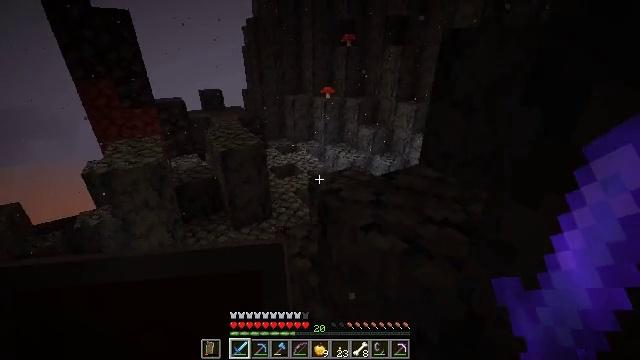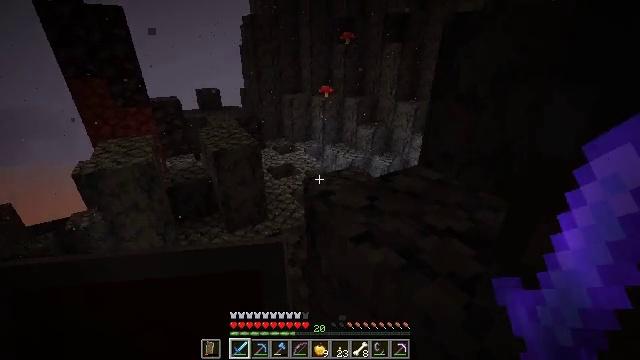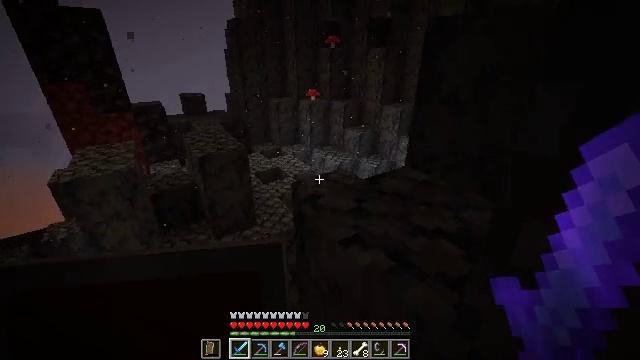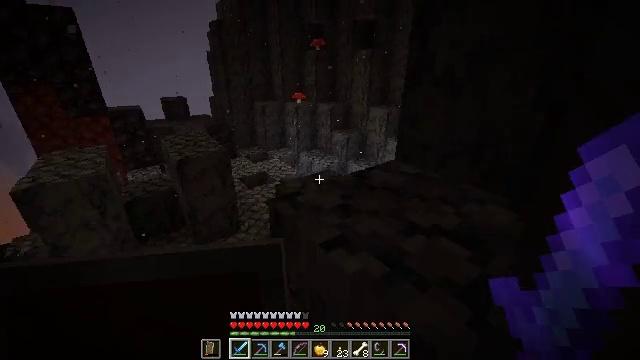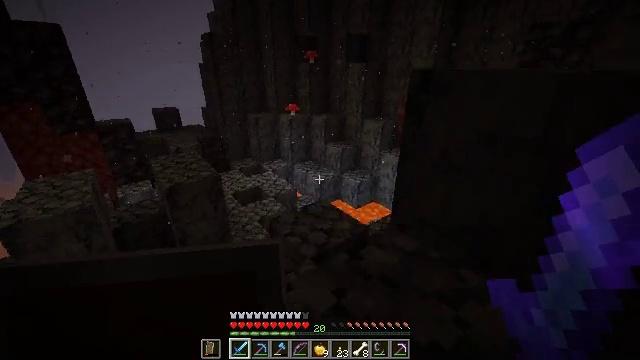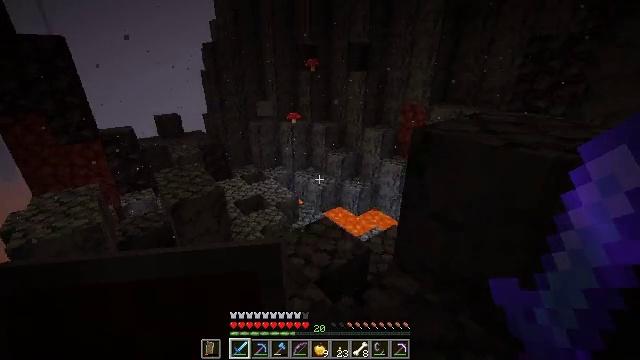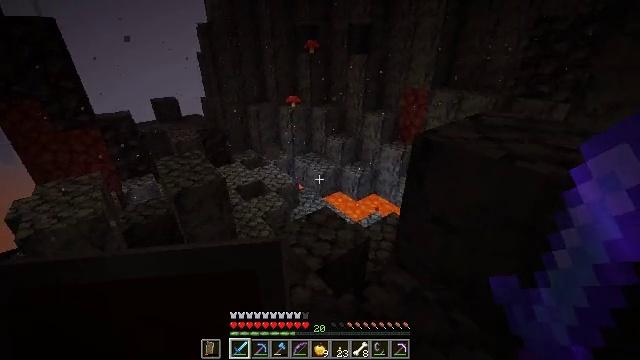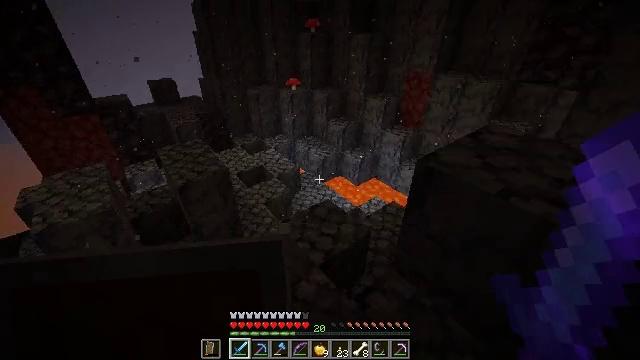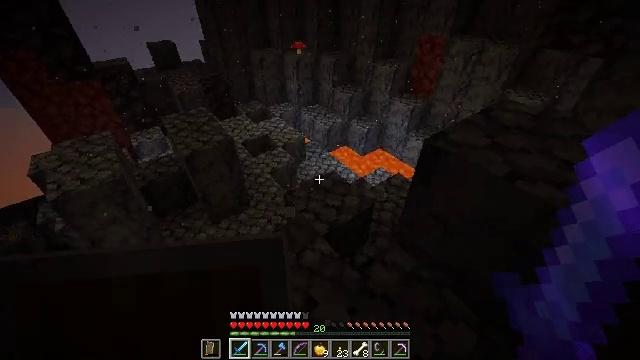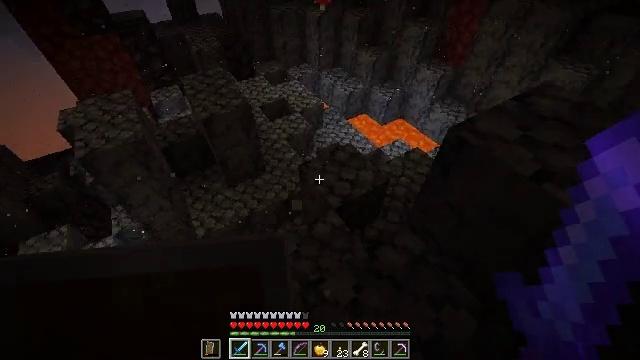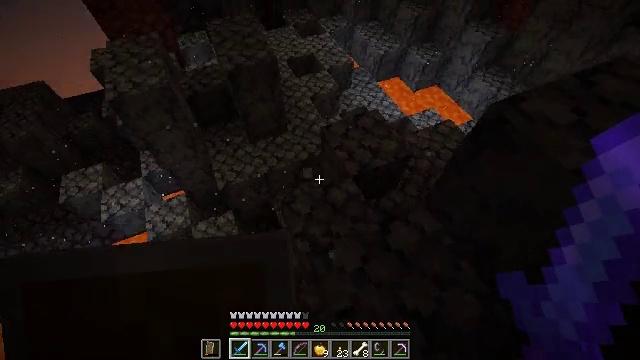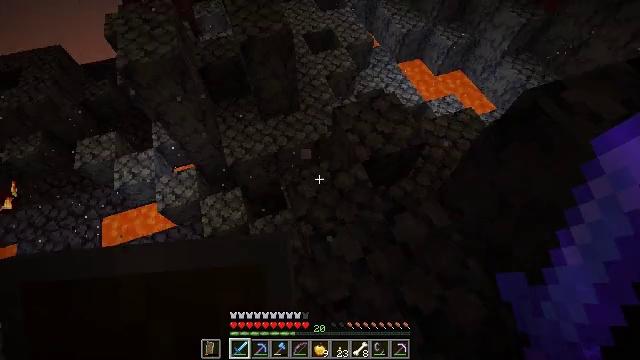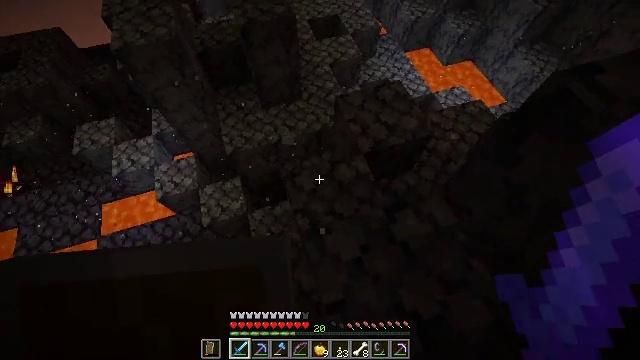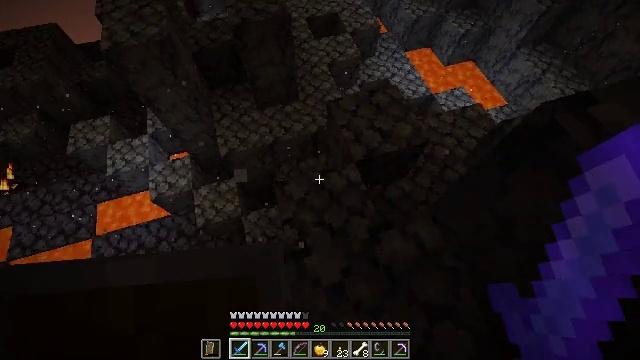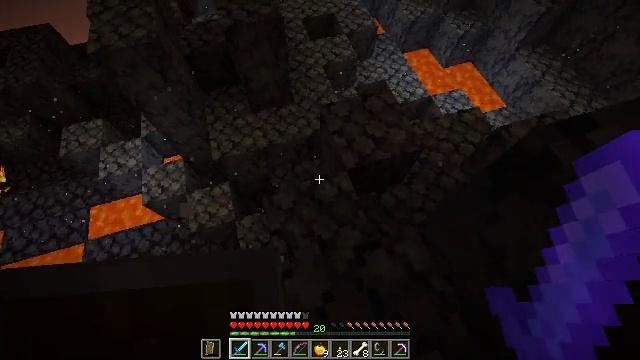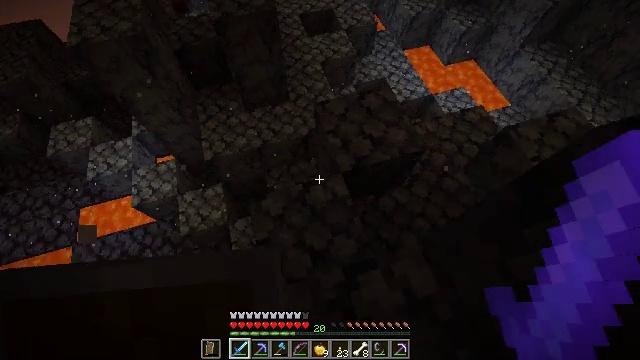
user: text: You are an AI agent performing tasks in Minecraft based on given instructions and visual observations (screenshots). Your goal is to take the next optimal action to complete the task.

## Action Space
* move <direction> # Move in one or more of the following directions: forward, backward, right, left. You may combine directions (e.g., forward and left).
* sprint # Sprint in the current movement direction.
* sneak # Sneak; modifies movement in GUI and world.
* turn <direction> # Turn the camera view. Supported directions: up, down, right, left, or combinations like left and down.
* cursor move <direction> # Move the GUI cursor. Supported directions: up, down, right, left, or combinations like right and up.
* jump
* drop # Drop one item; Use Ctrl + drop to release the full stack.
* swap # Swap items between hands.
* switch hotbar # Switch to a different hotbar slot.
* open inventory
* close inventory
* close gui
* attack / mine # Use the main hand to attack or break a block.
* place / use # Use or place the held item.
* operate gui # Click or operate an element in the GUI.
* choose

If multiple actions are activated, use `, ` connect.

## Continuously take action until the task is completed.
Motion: motion action
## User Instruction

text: Kill a magma cube.
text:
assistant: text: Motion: move forward
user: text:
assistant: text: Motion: move forward, turn right
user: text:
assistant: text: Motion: move forward, turn right and up
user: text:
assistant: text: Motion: move forward and move right, turn right, jump
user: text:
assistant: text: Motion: move forward and move right, jump
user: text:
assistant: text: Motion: move forward and move right, turn down, jump
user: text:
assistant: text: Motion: move forward and move right, turn down, jump
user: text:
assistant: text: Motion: move forward and move right, turn left and down
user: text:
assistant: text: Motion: move forward and move right, turn left and down
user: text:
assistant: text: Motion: move forward and move right, turn left and down
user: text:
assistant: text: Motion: move forward and move right, turn left and down
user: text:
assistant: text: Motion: move forward and move right, turn left and down
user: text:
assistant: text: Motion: move forward and move right, sneak
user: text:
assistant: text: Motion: move forward, sneak
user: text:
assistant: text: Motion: move forward, sneak
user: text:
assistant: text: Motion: move forward, sneak
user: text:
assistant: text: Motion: move forward, sneak
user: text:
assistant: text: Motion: move forward, sneak
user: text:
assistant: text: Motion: move forward, sneak, turn right and up
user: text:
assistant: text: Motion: move forward, sneak, turn right and up
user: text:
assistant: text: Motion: move forward
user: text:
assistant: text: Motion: move forward
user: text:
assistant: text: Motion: move forward and move right
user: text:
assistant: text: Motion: move right
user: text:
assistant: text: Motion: no_op
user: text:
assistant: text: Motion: turn left
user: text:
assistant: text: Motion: no_op
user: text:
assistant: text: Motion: turn left
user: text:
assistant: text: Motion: no_op
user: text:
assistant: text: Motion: no_op